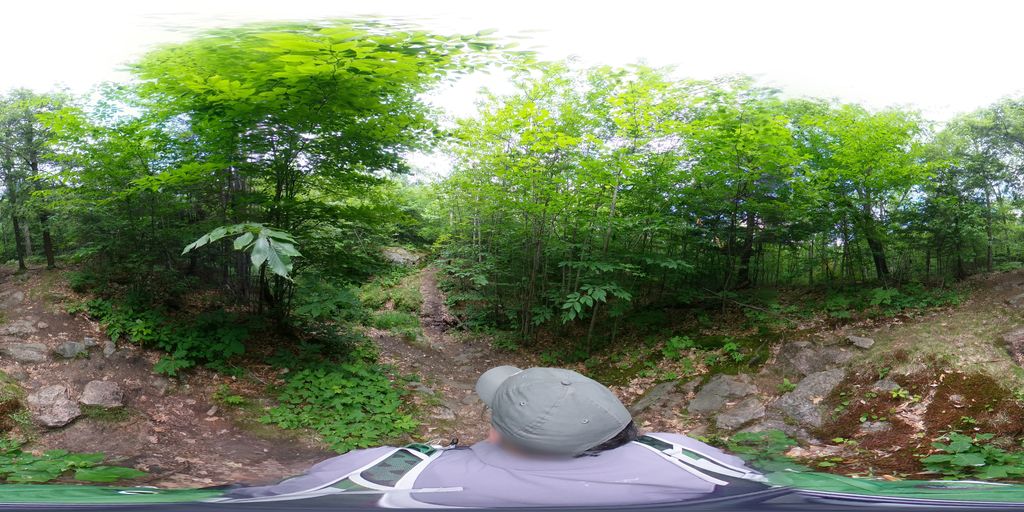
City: ottawa-gatineau